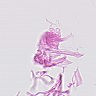
Metastatic tissue present: no